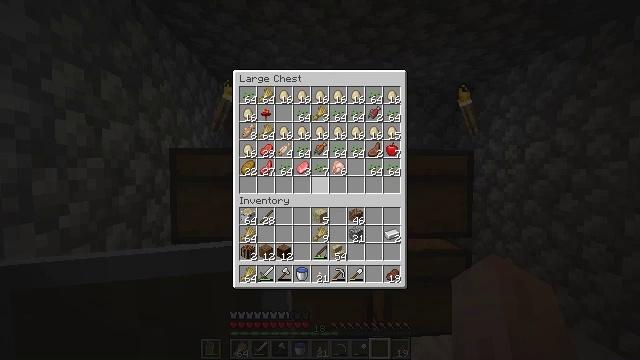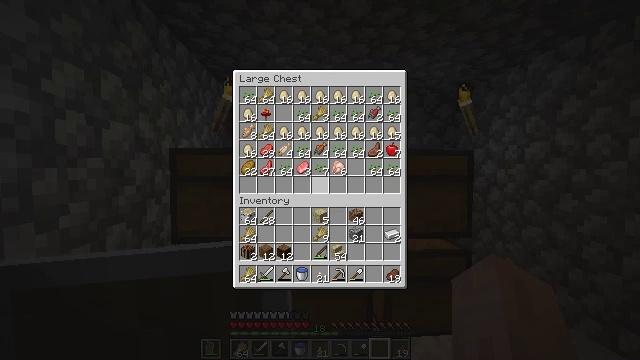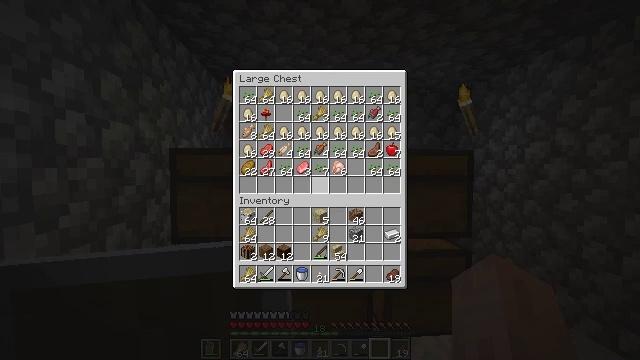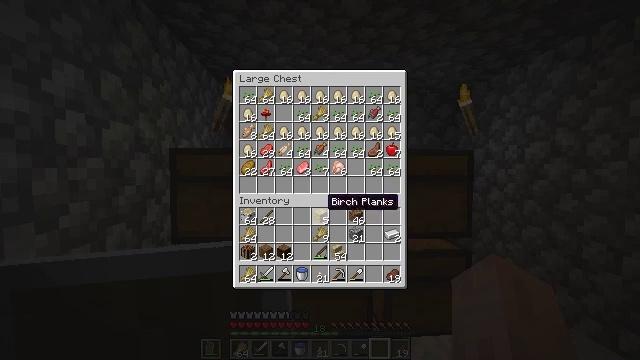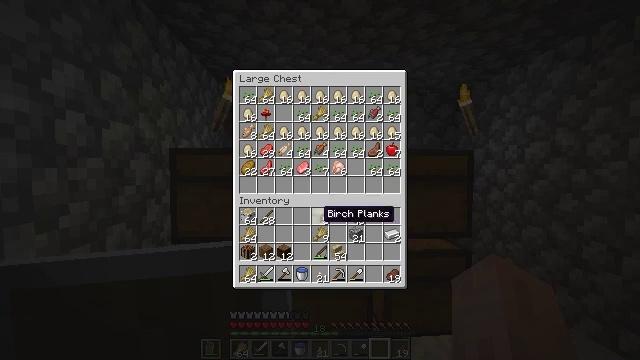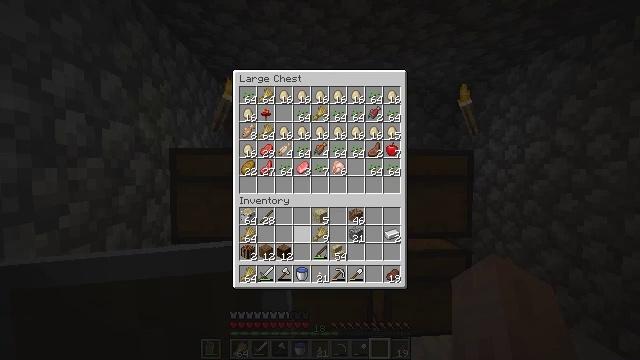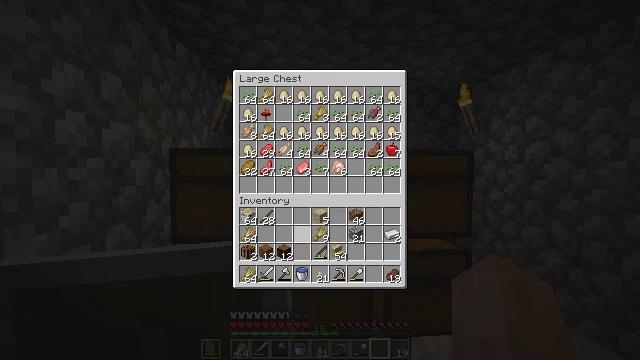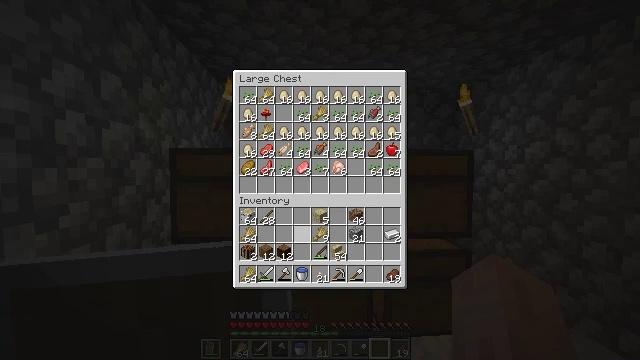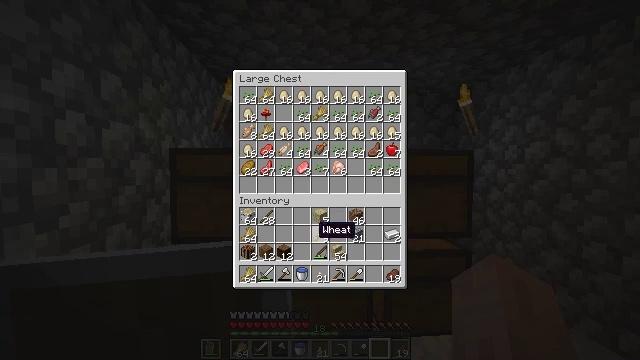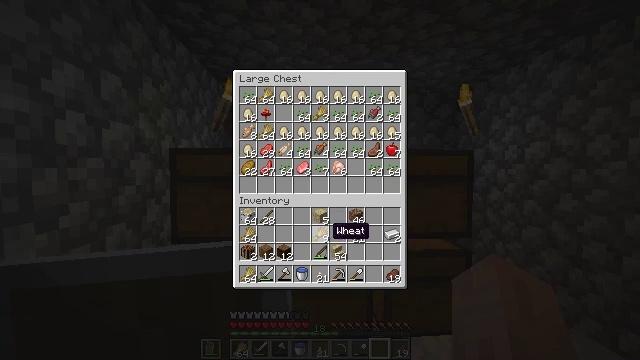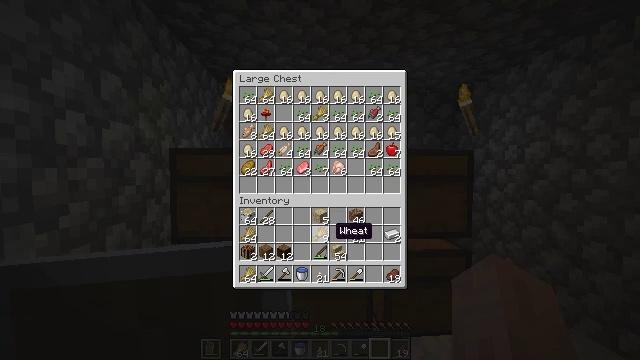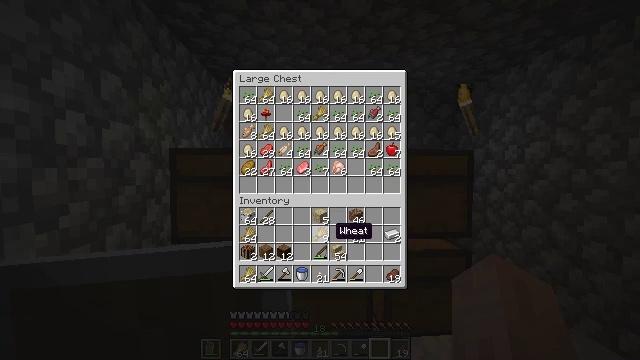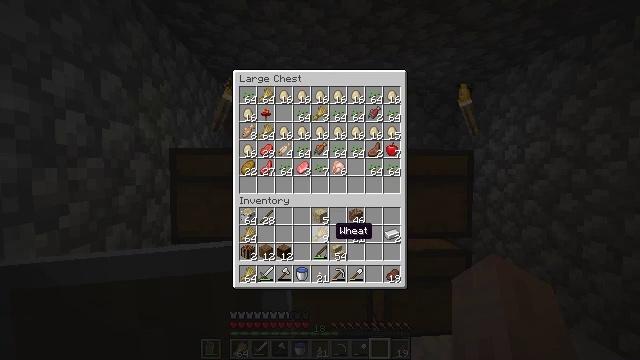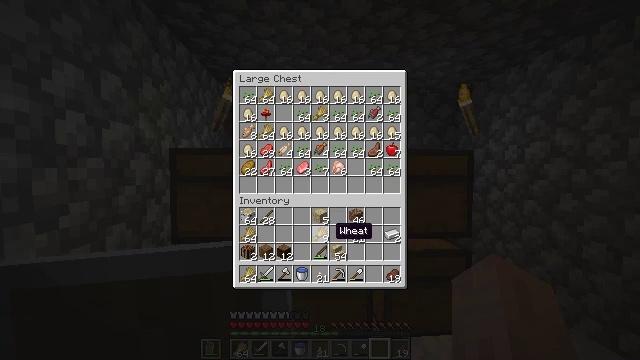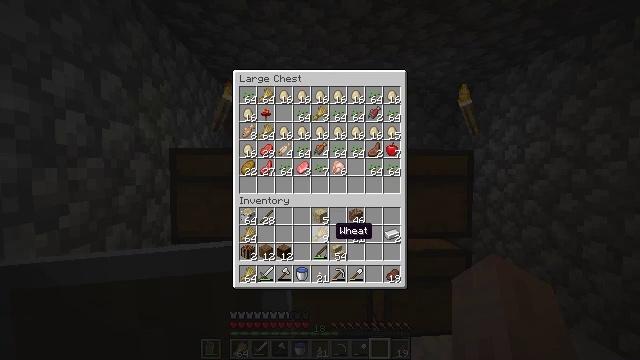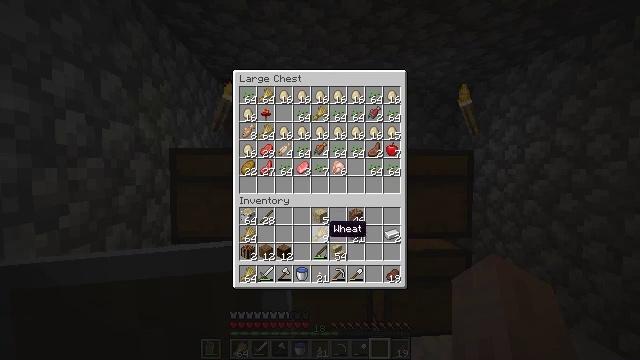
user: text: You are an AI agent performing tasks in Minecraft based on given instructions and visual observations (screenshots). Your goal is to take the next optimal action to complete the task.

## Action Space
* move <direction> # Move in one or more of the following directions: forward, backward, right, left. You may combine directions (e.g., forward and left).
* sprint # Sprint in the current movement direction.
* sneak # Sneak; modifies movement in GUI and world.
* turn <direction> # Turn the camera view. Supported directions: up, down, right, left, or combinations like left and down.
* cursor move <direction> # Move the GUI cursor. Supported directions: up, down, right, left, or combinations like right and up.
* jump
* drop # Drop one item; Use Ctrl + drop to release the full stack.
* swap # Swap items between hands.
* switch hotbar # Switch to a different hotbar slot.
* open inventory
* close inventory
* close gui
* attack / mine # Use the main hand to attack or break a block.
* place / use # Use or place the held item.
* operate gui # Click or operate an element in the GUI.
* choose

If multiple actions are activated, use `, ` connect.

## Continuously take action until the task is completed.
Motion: motion action
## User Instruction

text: Collect materials from the oak fence gate.
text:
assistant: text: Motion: no_op
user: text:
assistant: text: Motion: cursor move down
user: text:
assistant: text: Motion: cursor move down
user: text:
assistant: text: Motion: cursor move down
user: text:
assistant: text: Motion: sneak, cursor move left and down
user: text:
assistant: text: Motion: sneak
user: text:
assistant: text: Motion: sneak
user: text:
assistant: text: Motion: sneak, cursor move right
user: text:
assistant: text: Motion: sneak, cursor move right
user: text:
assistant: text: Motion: sneak
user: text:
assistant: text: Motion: sneak
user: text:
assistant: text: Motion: sneak
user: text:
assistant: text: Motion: sneak
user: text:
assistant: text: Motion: sneak
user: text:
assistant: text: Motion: sneak
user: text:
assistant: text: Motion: sneak
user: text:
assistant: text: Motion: sneak
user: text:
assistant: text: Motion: sneak, cursor move left
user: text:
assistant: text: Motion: sneak, cursor move left
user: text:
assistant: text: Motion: sneak, cursor move left
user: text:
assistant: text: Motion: sneak
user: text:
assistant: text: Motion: sneak
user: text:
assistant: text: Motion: sneak
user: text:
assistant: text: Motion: sneak
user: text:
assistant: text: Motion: sneak
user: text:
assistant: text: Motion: sneak
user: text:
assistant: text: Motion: sneak
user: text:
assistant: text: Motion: sneak
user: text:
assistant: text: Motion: sneak
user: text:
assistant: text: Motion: sneak, operate gui